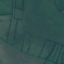
Land use / land cover: Pasture